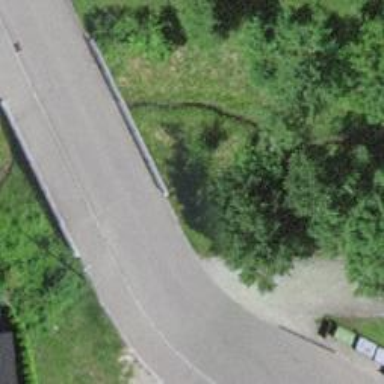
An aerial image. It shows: Residential road with asphalt surface that includes bridge.